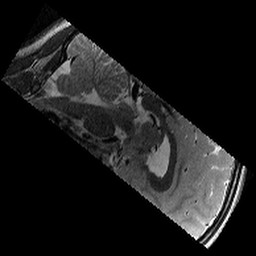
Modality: T2w
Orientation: sagittal
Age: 12
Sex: male
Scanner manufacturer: siemens
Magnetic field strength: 3 T
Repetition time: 9.23 s
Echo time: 0.067 s